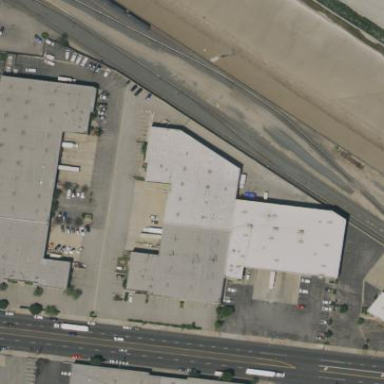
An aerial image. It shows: Warehouse.